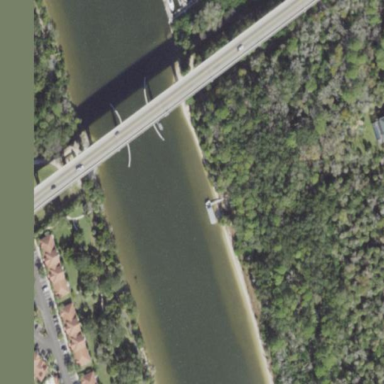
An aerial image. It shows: Man-made bridge.